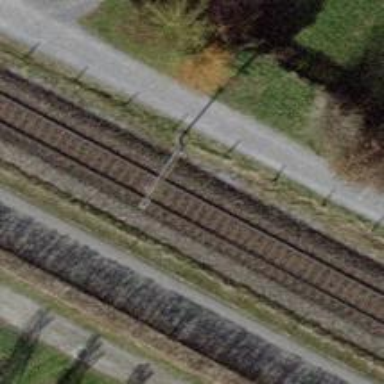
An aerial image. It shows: Single-track railway with electrified contact lines.